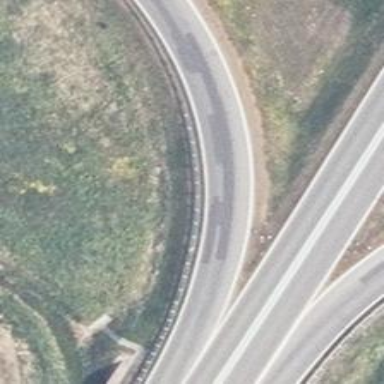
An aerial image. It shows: Asphalt trunk link highway that is part of motorroad.